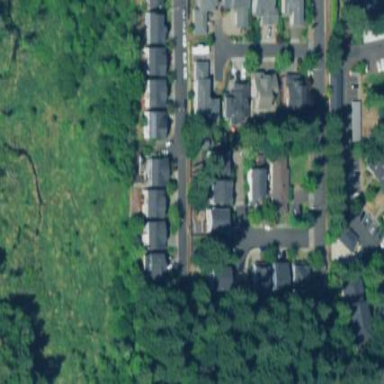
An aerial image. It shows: Residential area composed of single-family homes.